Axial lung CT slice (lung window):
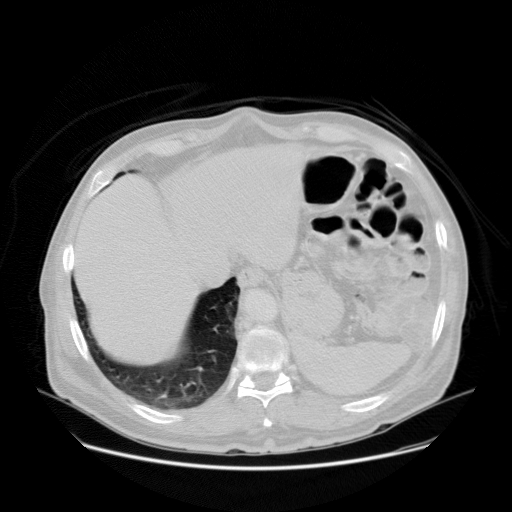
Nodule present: no